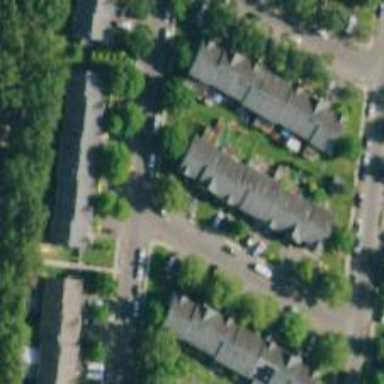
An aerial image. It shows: Living street.